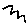
Label: zigzag